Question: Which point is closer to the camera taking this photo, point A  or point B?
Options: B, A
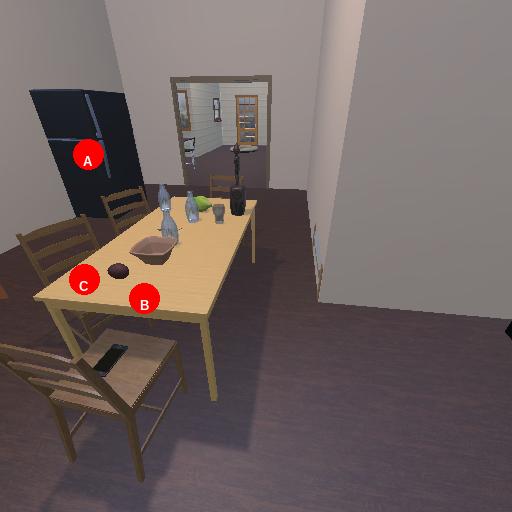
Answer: B